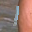
Label: 1